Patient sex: M
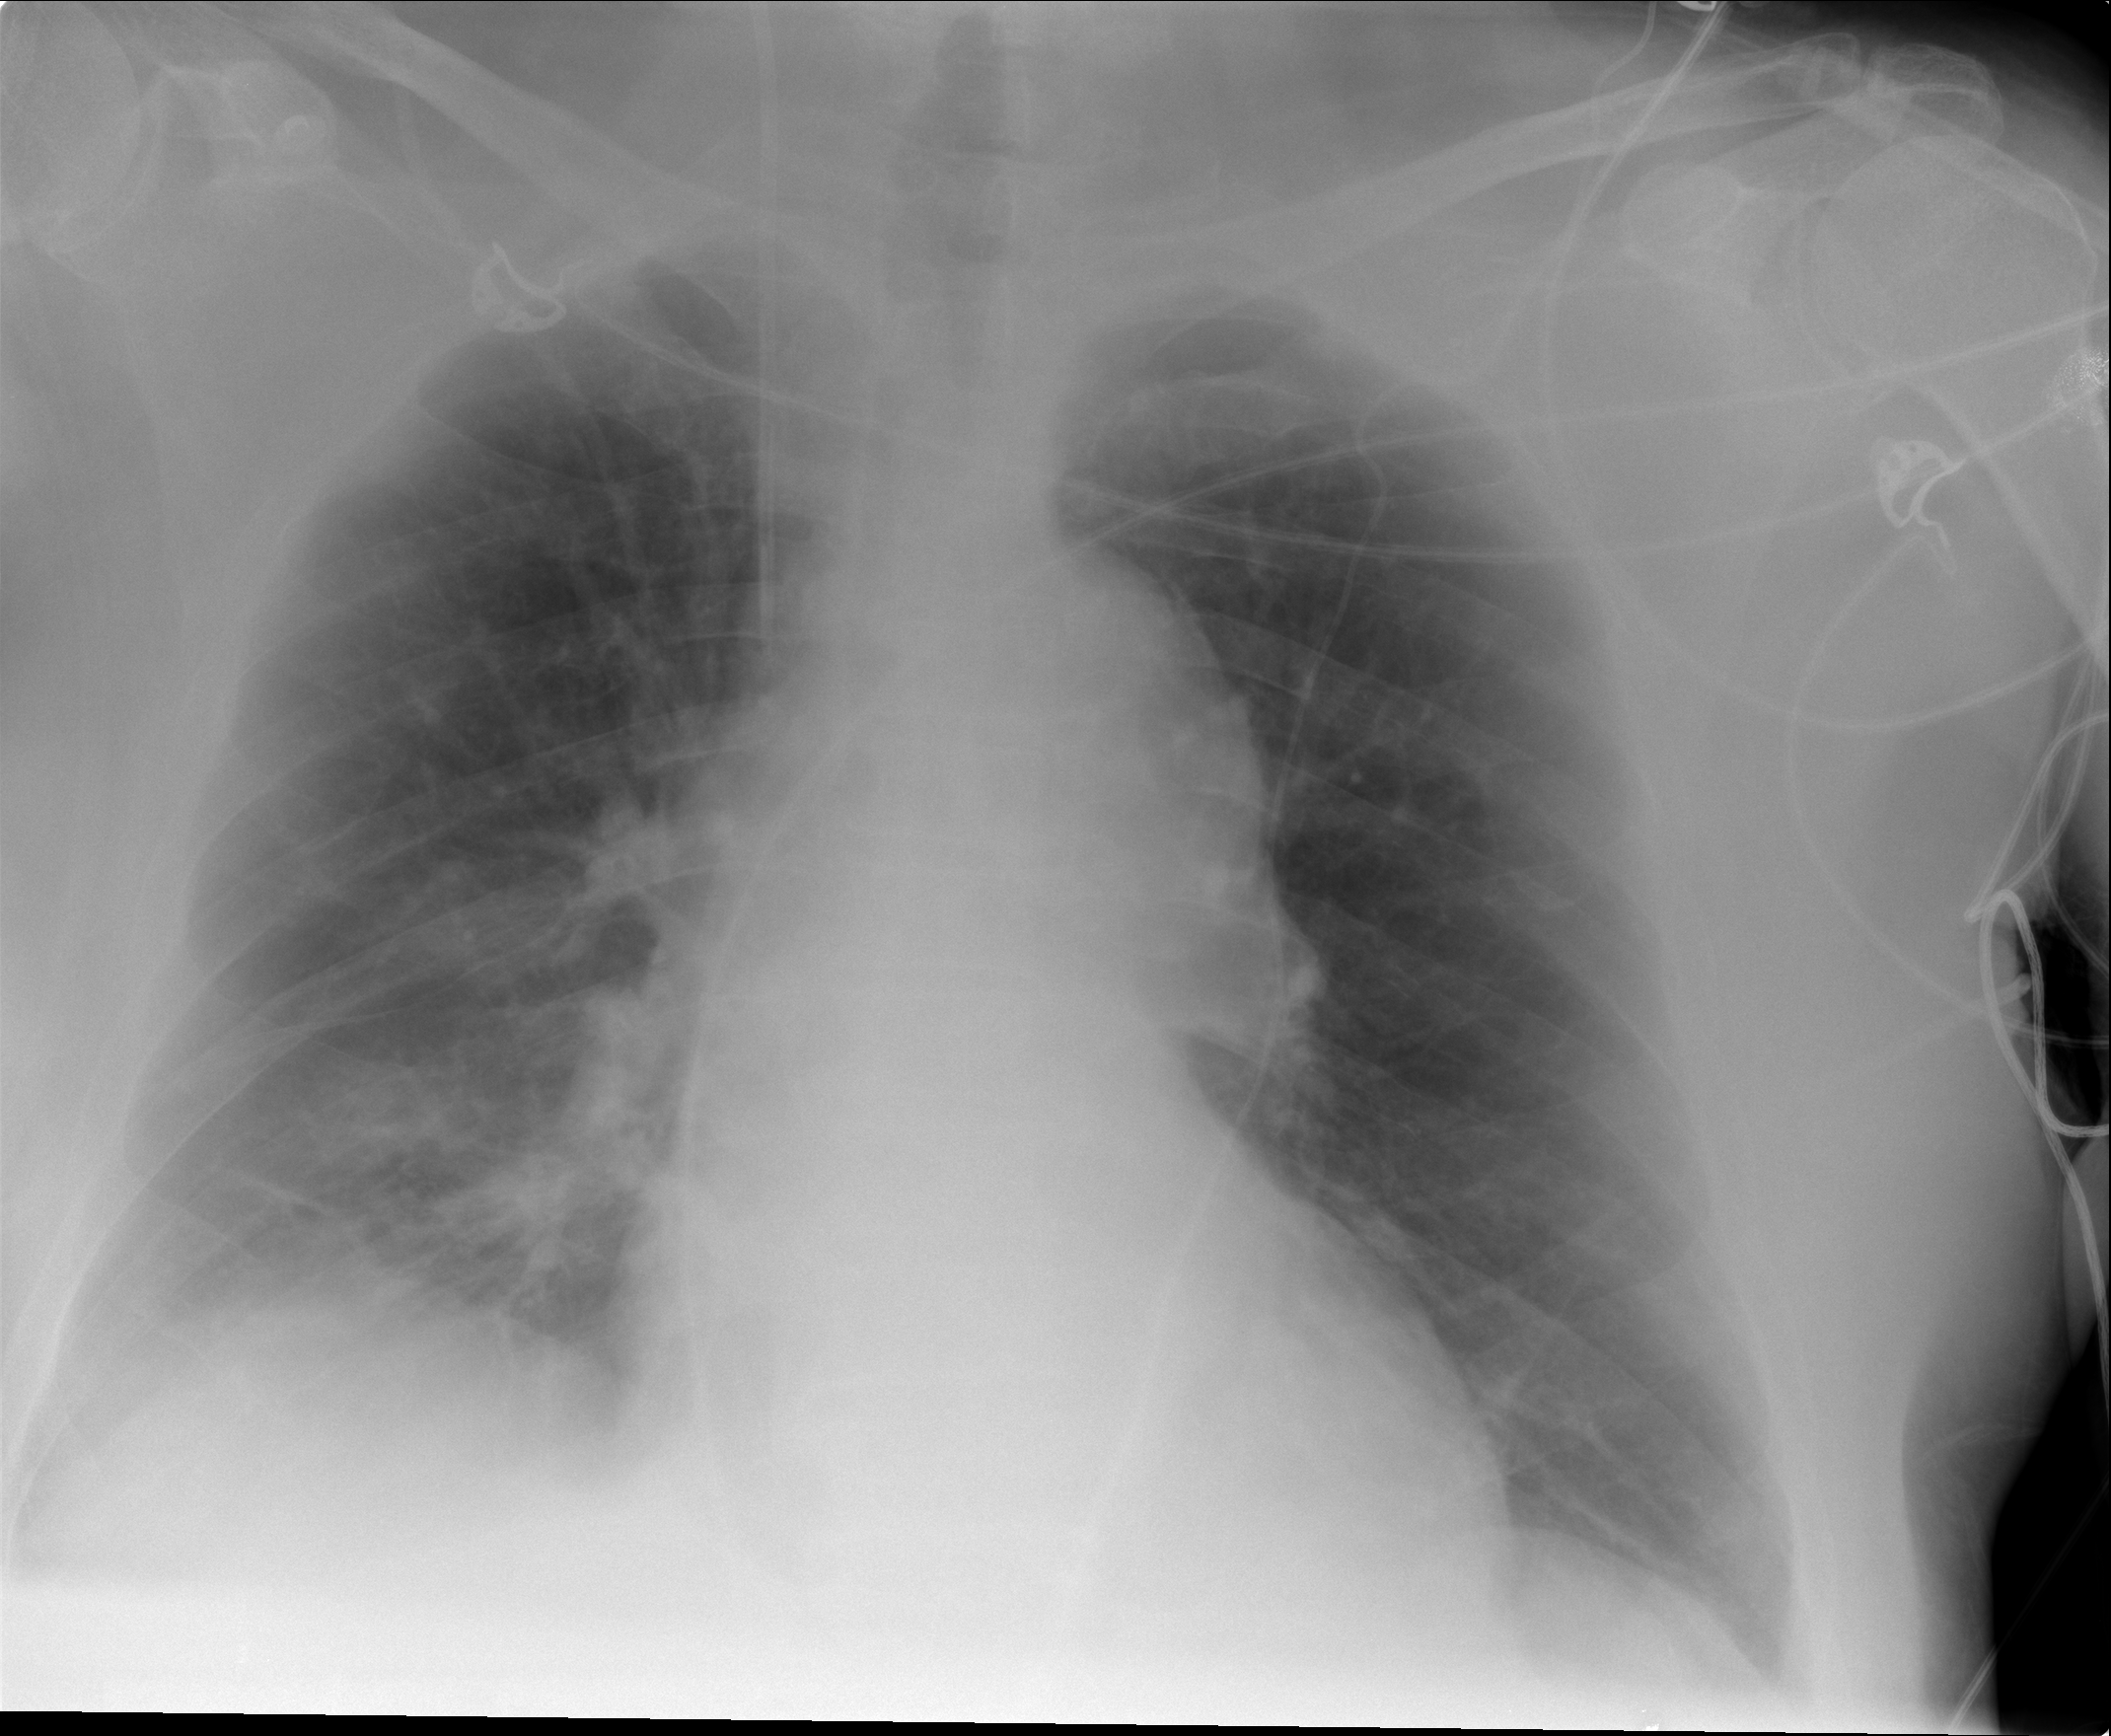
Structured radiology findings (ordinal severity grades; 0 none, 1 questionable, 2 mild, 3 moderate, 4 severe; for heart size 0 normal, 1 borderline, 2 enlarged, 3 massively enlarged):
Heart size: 2
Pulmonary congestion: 0
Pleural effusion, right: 2
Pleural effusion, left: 0
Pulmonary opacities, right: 0
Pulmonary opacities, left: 0
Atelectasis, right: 2
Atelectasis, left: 0